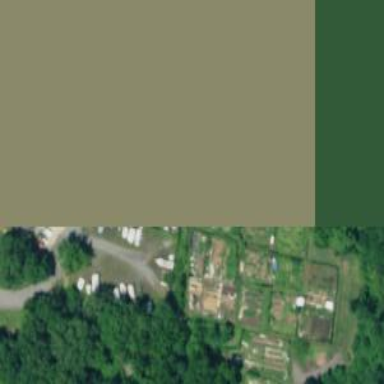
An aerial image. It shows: Allotments area.